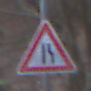
Verkehrszeichen: EinseitigVerengteFahrbahnRechts
Umgebung: Outdoor, Nature
Tageszeit: MorningAfternoon
Wetter: Overcast
Licht: Natural
Jahreszeit: Winter
Kontrast: LowContrast